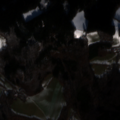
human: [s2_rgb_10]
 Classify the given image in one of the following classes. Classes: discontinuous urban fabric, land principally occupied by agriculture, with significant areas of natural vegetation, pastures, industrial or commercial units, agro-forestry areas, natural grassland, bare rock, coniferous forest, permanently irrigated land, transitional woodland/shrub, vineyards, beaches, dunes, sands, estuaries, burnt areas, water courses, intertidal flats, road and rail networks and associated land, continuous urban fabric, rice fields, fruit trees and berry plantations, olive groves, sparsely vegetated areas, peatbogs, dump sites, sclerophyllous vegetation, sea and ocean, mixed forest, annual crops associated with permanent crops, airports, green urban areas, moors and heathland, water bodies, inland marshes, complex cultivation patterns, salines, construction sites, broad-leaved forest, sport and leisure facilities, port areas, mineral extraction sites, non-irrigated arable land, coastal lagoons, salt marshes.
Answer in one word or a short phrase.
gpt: complex cultivation patterns, broad-leaved forest, mixed forest